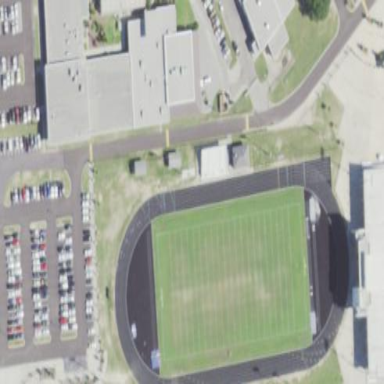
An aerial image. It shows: American football pitch with artificial turf.